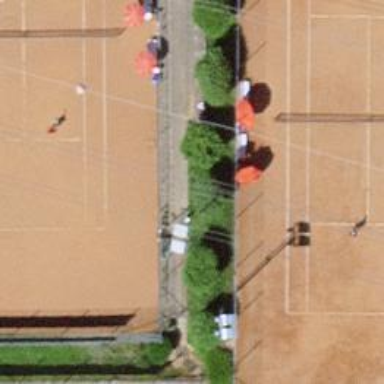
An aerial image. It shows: Tennis court in leisure pitch.